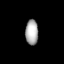
Tissue: lung
Cell type: Fibroblasts
Senescence score: 0.7001
Nuclear area (px): 315
Mean DAPI intensity: 171.794